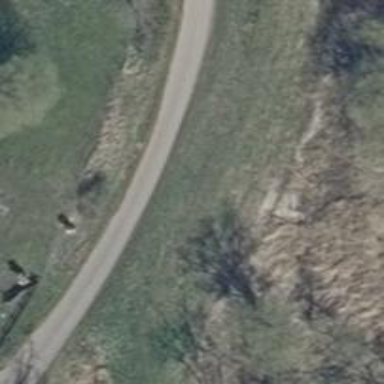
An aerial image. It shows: Unclassified road.